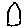
Label: house